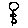
Label: flower